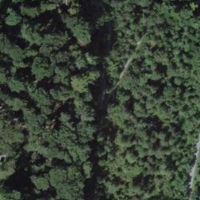
EUNIS habitat code: 45
Species observed at this site:
Pteridium aquilinum